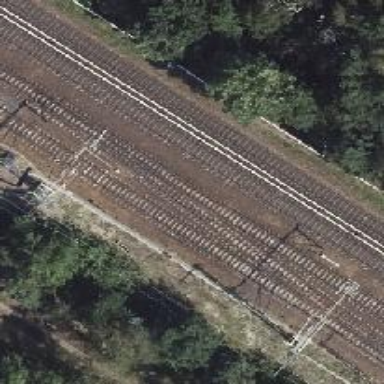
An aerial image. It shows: Railway signal.